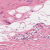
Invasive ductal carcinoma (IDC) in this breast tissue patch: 0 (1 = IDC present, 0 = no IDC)